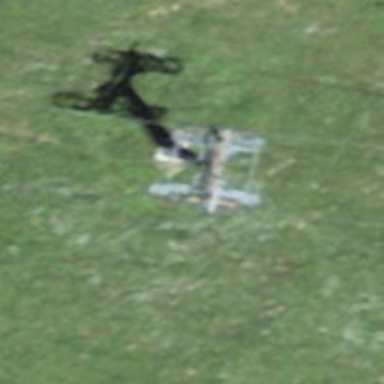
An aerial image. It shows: Pylon used for aerialway.